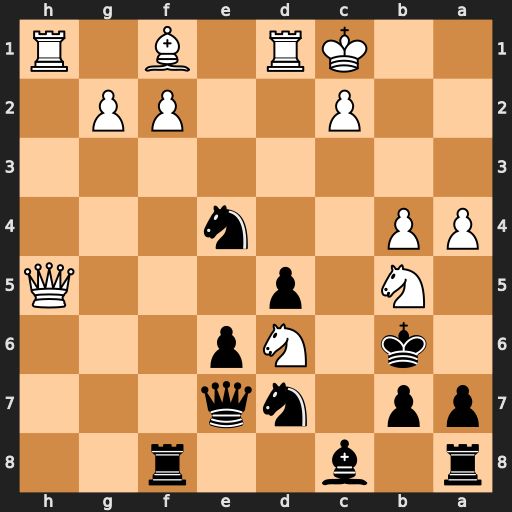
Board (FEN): r1b2r2/pp1nq3/1k1Np3/1N1p3Q/PP2n3/8/2P2PP1/2KR1B1R
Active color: b
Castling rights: -
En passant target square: -
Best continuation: Nxd6 a5+ Kc6